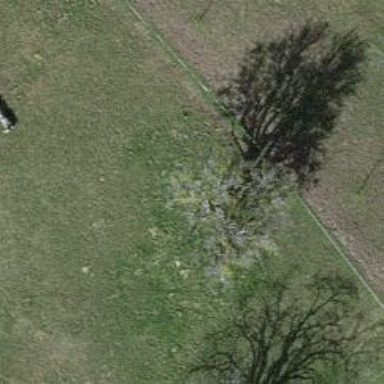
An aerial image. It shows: Single tag "natural: tree."